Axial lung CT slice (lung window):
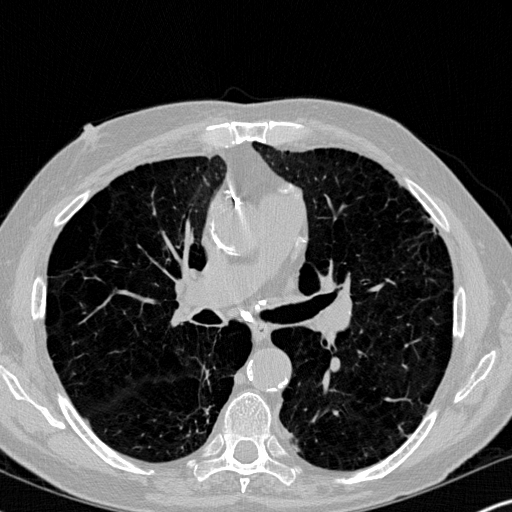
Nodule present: no